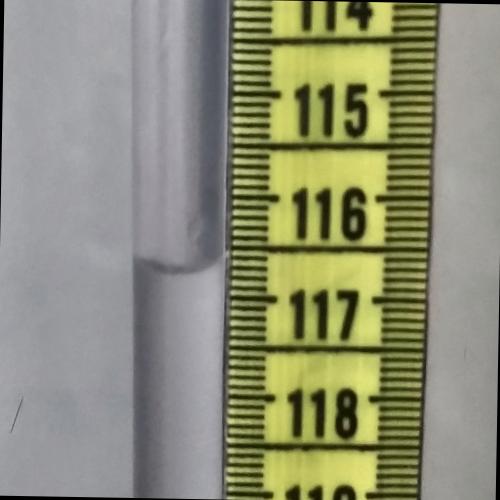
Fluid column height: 116.7 cm